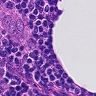
Metastatic tissue present: yes